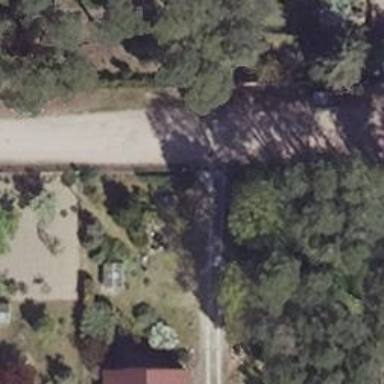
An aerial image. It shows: Residential road with compacted surface.